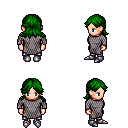
a pixel art fantasy rpg character, female body template, human, light skin, chain mail, metal pants, green loose hair, metal boots, four views (front, back, left, right), 2x2 character sprite sheet, small pixel art, hard edges, no anti-aliasing